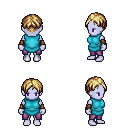
a pixel art fantasy rpg character, female body template, dark elf, purple skin, teal tunic, magenta pants, blonde parted hairstyle, cloth bracers, four views (front, back, left, right), 2x2 character sprite sheet, small pixel art, hard edges, no anti-aliasing